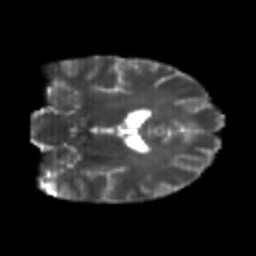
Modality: T2w
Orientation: coronal
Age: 26
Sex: male
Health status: healthy
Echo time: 0.074 s